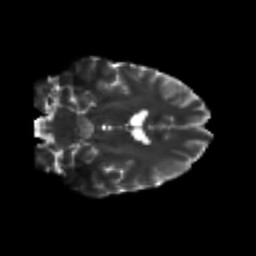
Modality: T2w
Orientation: coronal
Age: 24
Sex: male
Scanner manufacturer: siemens
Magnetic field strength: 3 T
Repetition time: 3.5 s
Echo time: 0.113 s